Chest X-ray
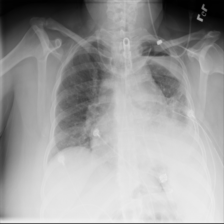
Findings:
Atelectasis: negative
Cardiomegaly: negative
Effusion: negative
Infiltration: negative
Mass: negative
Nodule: negative
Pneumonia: negative
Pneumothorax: negative
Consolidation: negative
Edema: negative
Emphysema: negative
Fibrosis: negative
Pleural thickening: negative
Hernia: negative